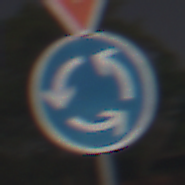
Verkehrszeichen: Kreisverkehr
Zusatzzeichen oben: VorfahrtGewaehren
Umgebung: Outdoor, Nature
Tageszeit: Night
Wetter: Clear
Licht: Natural
Jahreszeit: NotSpecified
Kontrast: HighContrast